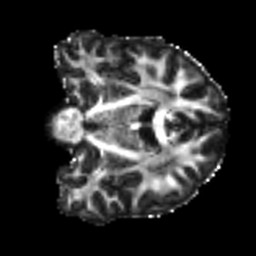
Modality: FA
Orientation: coronal
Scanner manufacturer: siemens
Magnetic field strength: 3 T
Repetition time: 4 s
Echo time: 0.0594 s